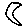
Label: moon